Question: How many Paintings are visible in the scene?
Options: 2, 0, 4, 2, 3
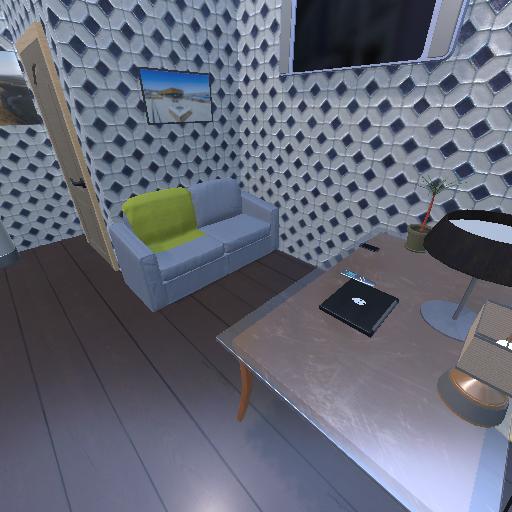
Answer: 2